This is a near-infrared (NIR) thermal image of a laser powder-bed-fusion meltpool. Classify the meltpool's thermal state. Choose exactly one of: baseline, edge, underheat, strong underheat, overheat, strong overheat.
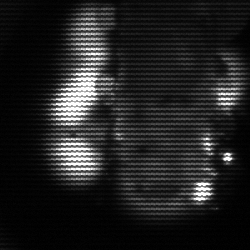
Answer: strong underheat